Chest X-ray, PA view. Patient: 46 years old, sex M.
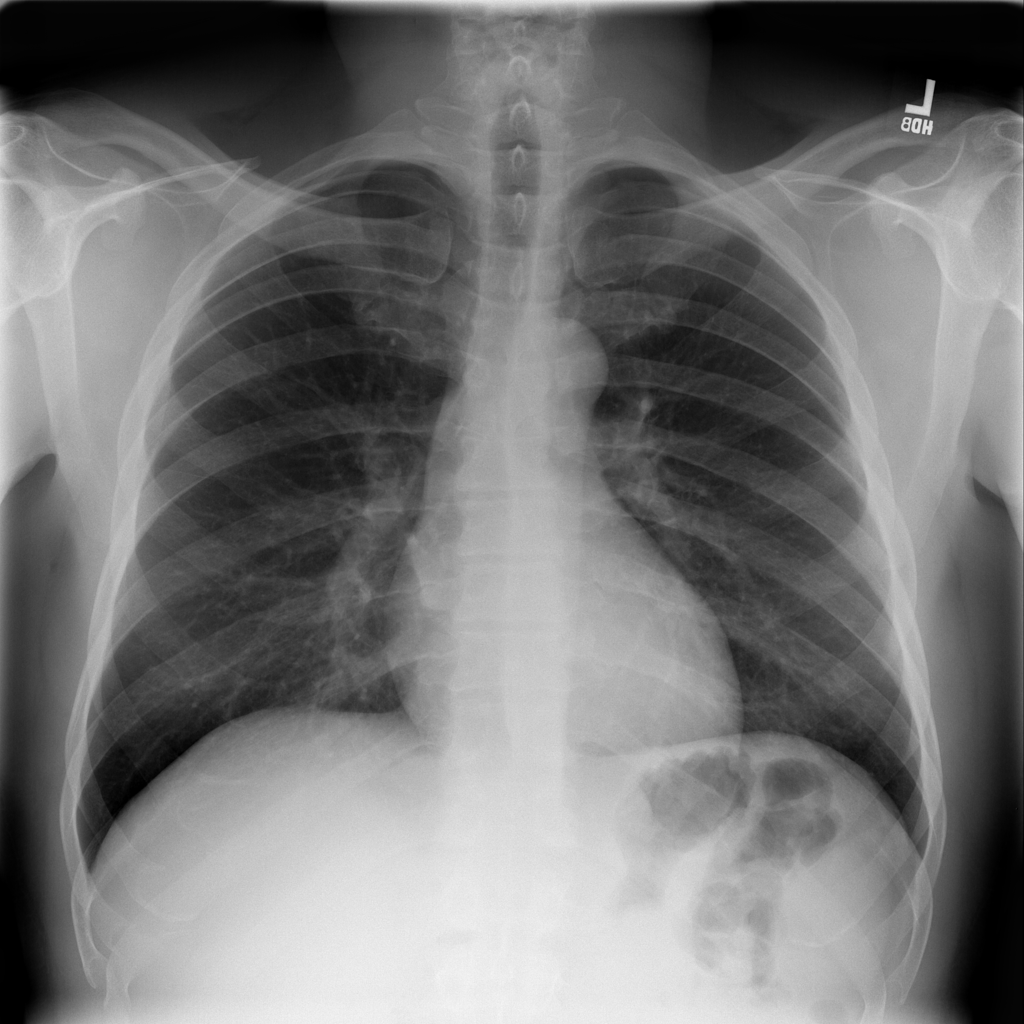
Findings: No Finding